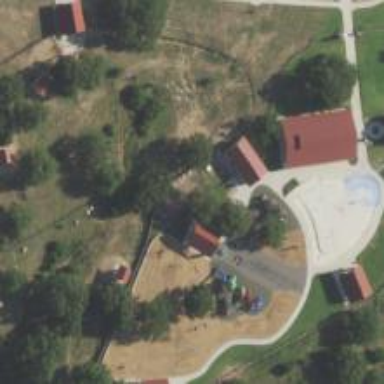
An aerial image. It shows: Playground featuring roundabout.